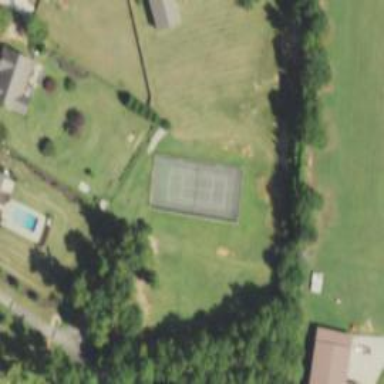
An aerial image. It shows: Tennis court on pitch.